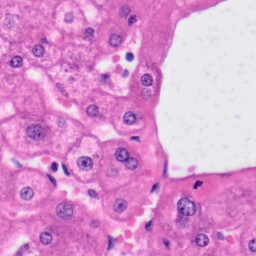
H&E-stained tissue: Liver